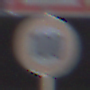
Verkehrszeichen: Geschwindigkeit100
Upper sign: KurveRechts
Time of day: Night
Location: Outdoor (Suburban)
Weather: PartlyCloudy
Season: NotSpecified
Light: Artificial